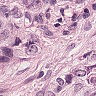
Metastatic tissue present: yes